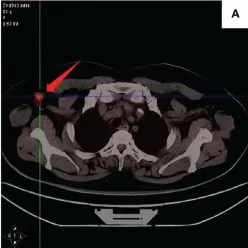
PET-CT results of patients at different time. On August 27, 2020,. Multiple lymph nodes in the right axilla were enlarged, with a large diameter of about 1.5 cm, SUVmax: 9.1.
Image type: radiology (ct)